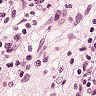
Metastatic tissue present: yes